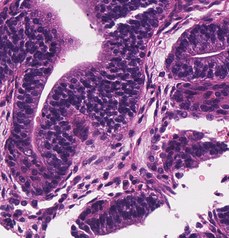
Tumor epithelial tissue: yes
Tumor-associated stroma tissue: yes
Normal tissue: no